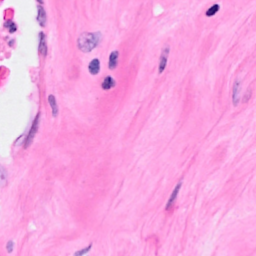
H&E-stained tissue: Breast